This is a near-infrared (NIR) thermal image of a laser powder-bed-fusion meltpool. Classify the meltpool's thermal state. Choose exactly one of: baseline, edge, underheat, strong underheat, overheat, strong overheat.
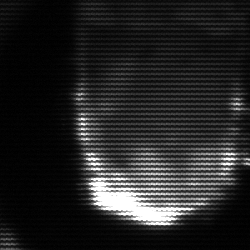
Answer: baseline